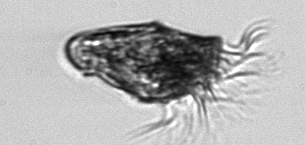
Label: Tontonia_appendiculariformis